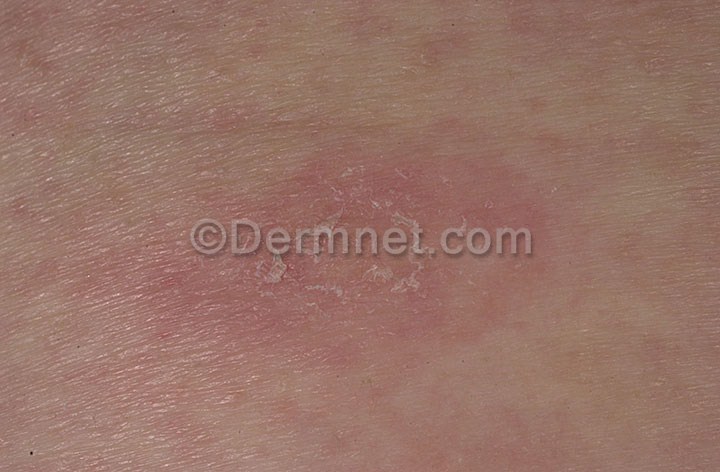
Disease: Psoriasis pictures Lichen Planus and related diseases